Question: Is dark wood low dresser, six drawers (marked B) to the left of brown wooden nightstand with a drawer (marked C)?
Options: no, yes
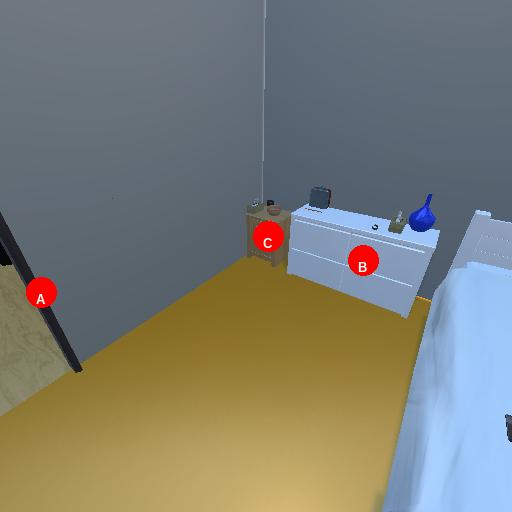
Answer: no